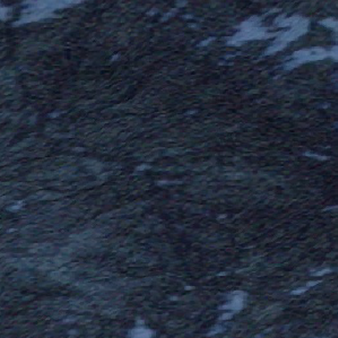
Label: other